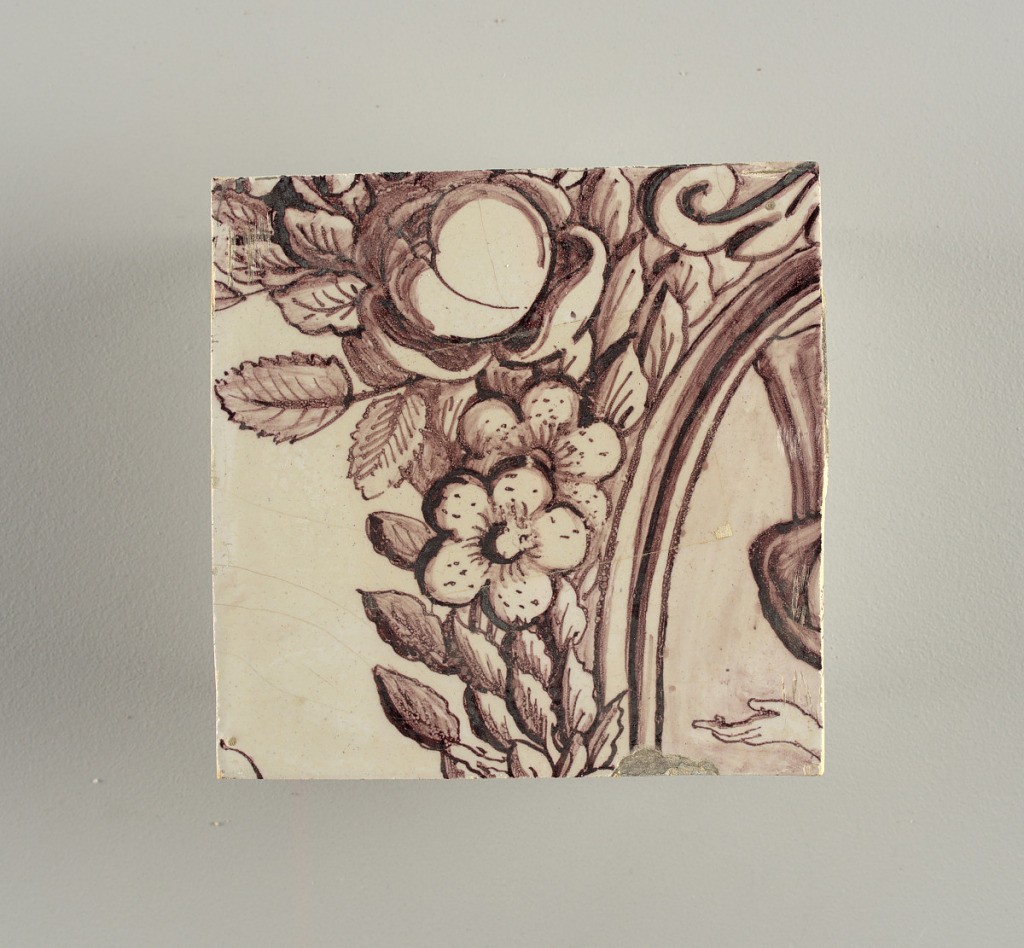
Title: Wall facing
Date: ca. 1725
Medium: tin-glazed earthenware, underglaze
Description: Running design for a frieze or a dado, composed of scrolls of foliage and strapwork, and four repeating motifs--a seated woman in a small upright oval medallion, a putto seated on a rocailled base, and strapwork in axial pattern.  The various panels, A to F, show various repeats of the same design, all being five tiles high and a varying number of tiles wide.